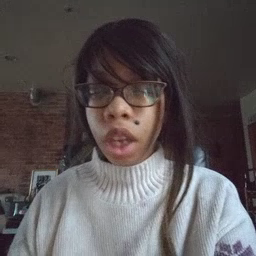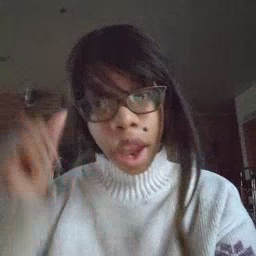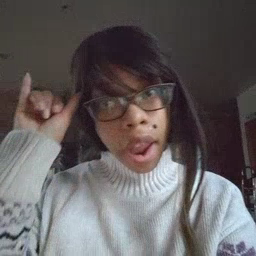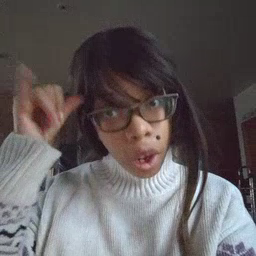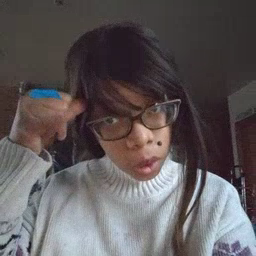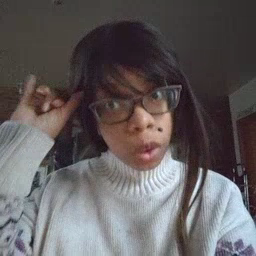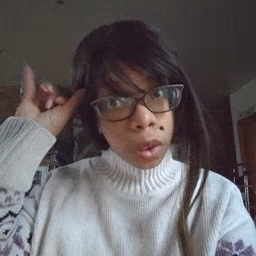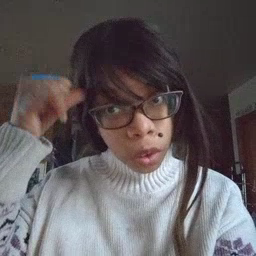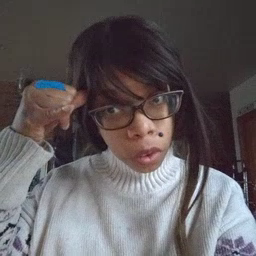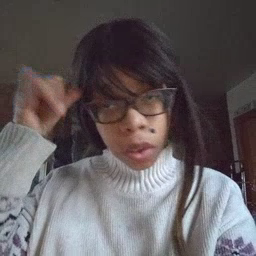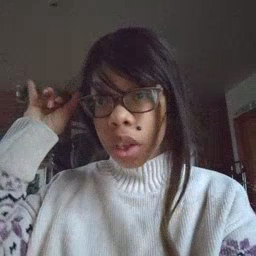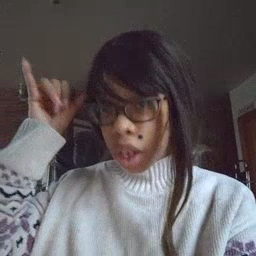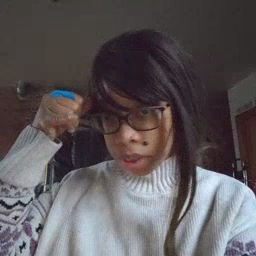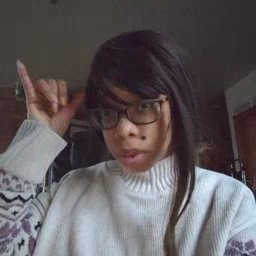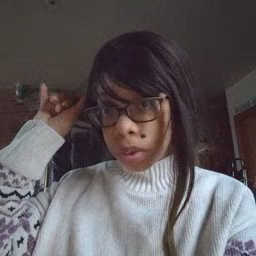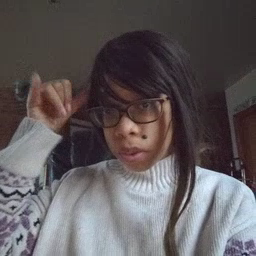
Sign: cow